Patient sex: F
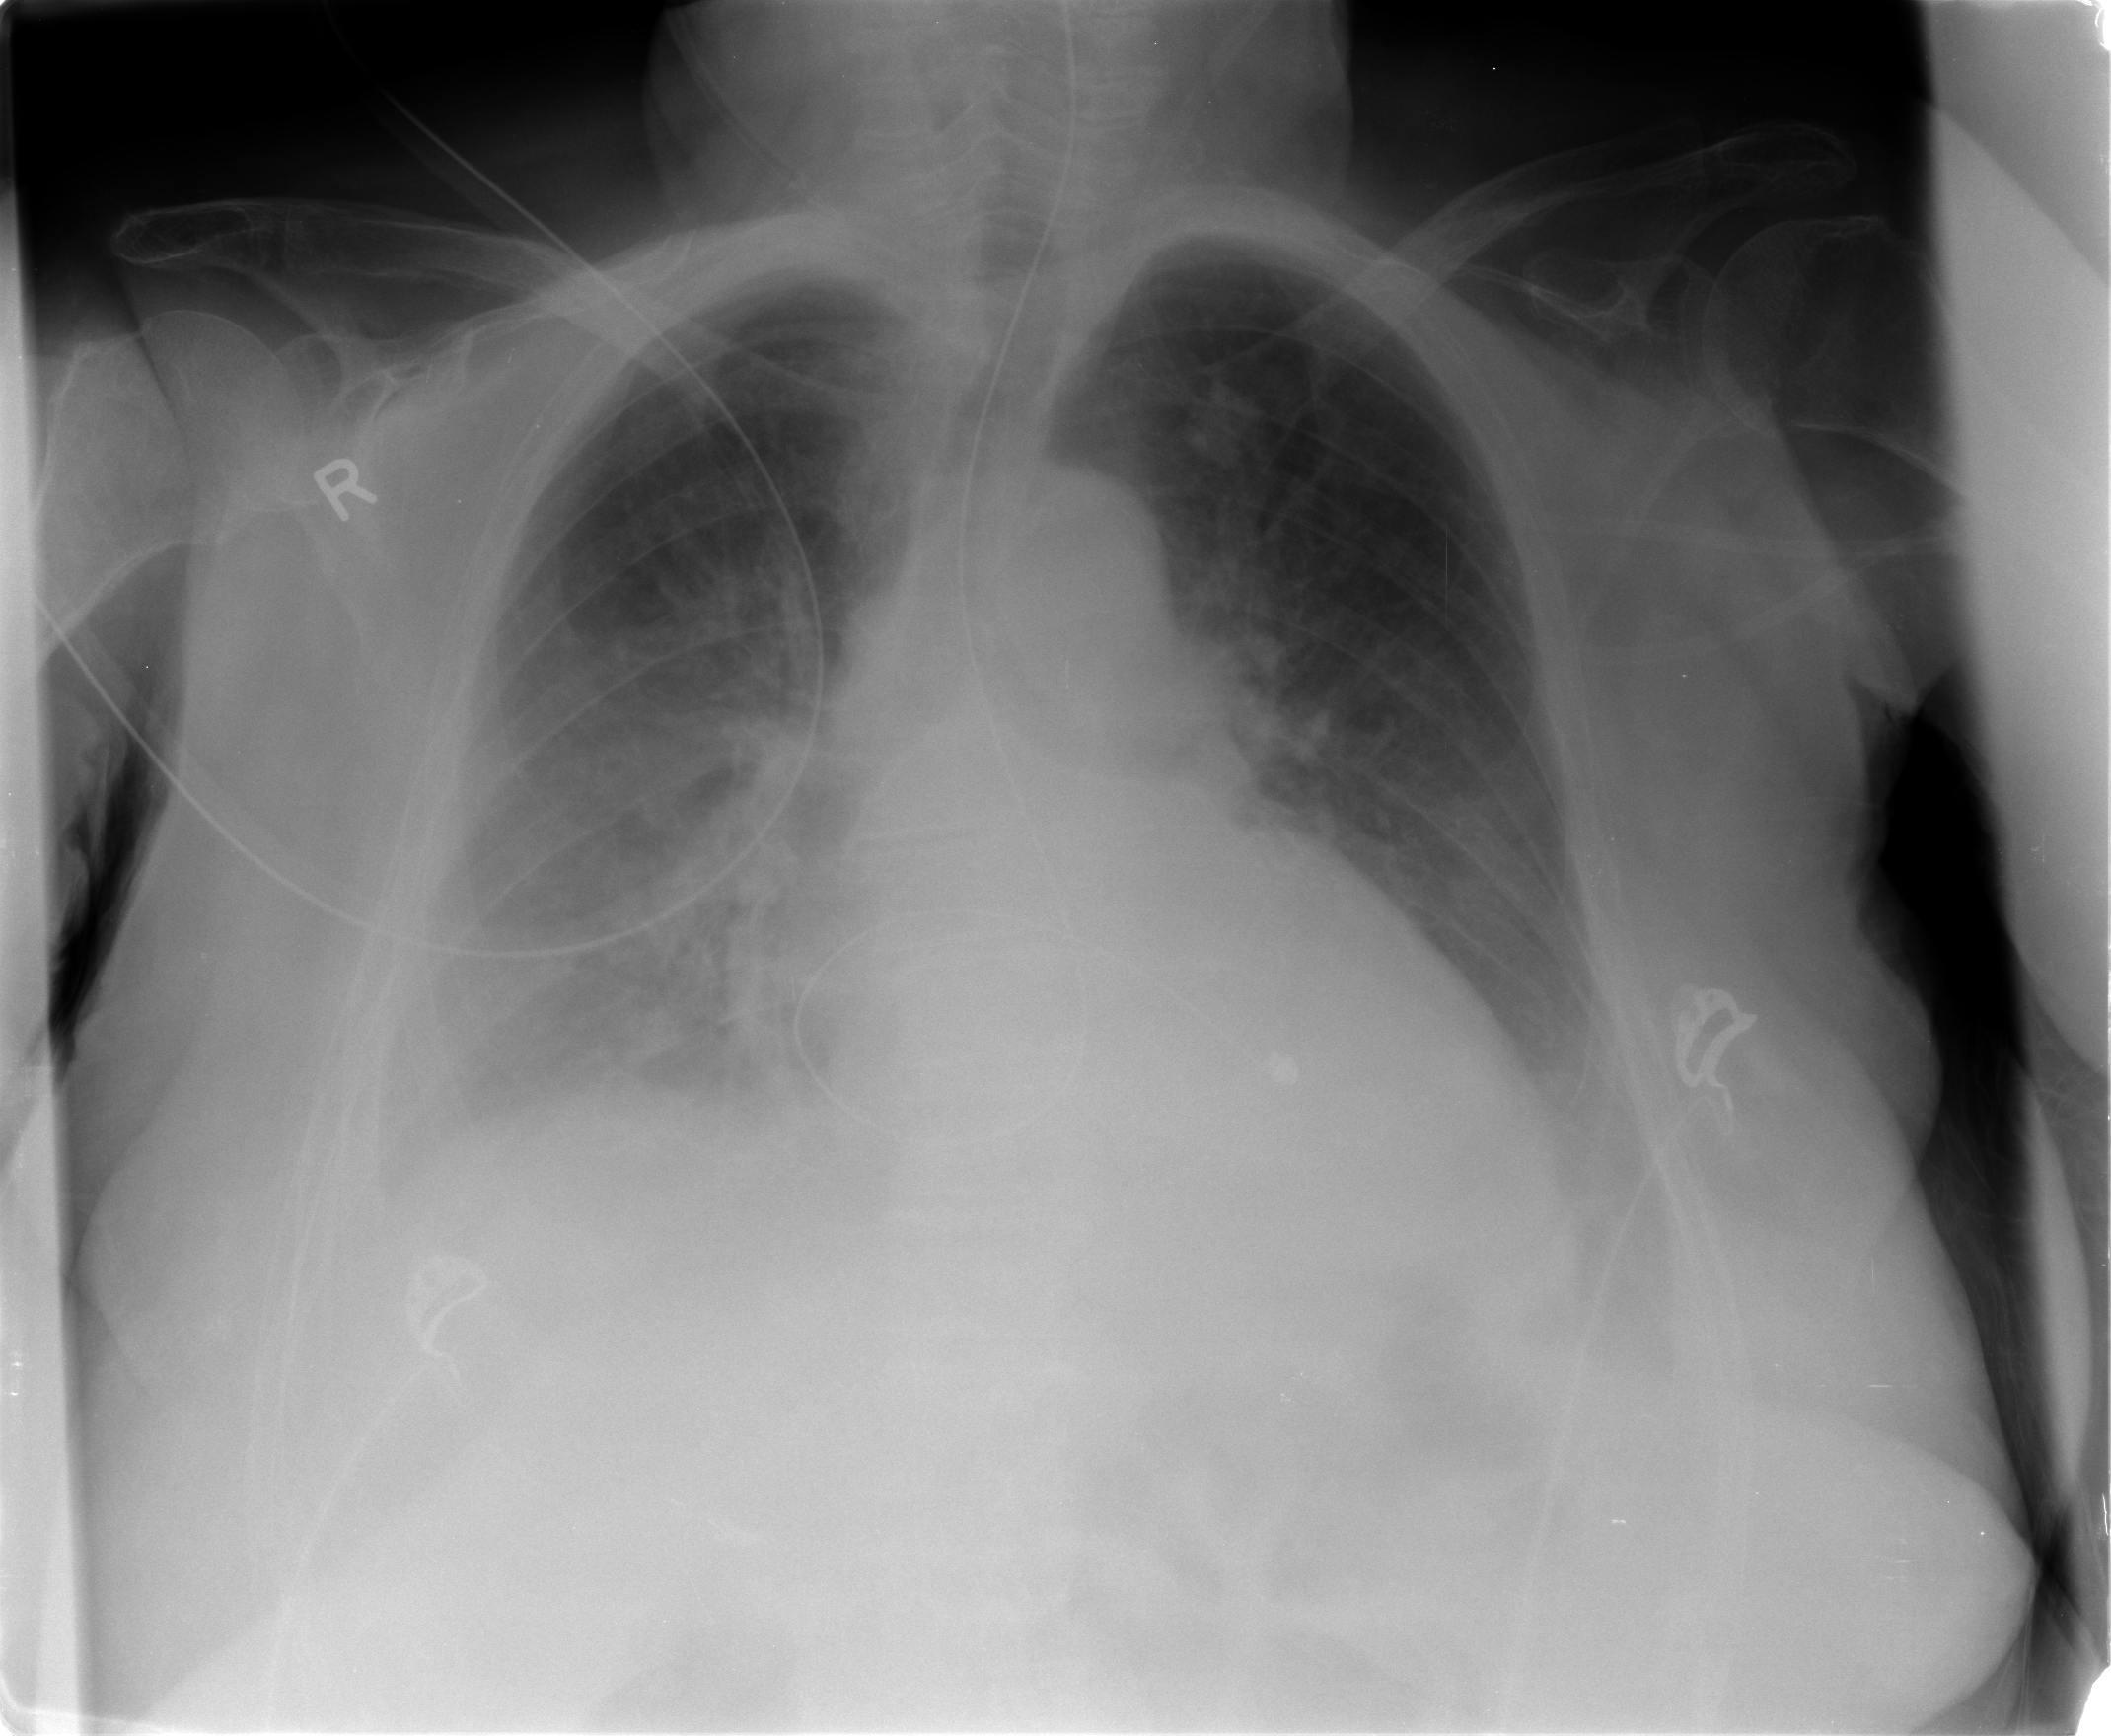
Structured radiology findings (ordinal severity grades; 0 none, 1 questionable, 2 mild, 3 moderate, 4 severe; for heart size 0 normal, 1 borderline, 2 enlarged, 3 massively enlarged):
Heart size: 0
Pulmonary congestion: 2
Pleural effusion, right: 3
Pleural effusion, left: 2
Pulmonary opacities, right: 2
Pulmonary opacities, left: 0
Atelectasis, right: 2
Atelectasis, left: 1